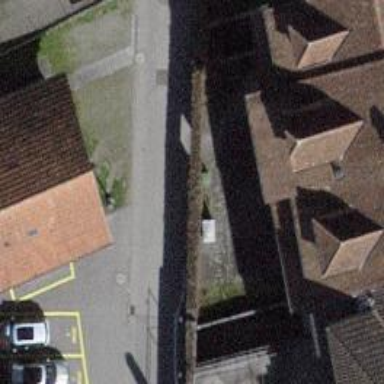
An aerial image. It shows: Entrance with barrier.